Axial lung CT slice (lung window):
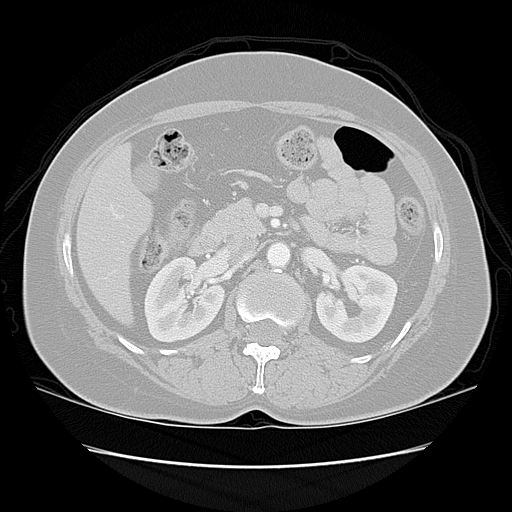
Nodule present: no